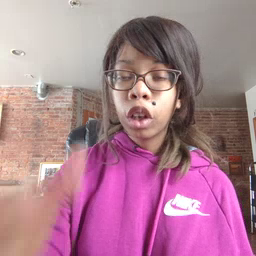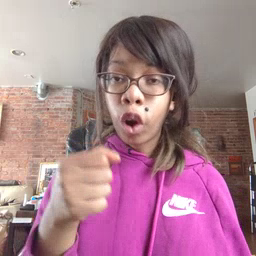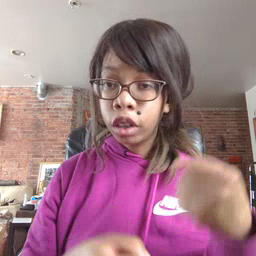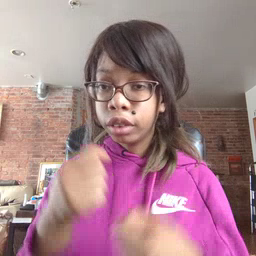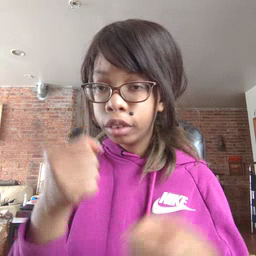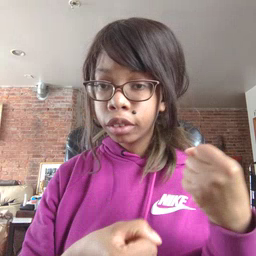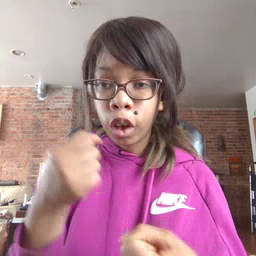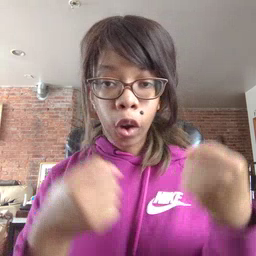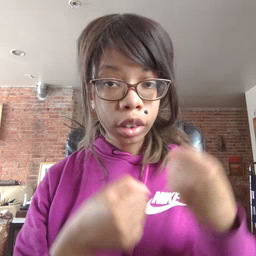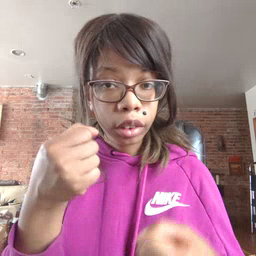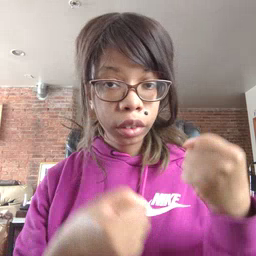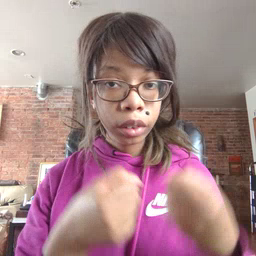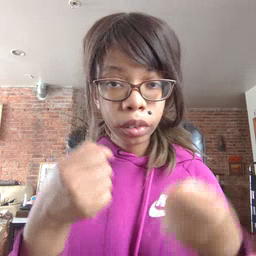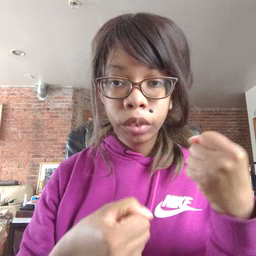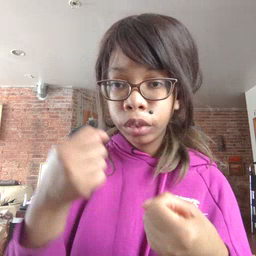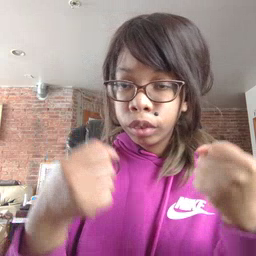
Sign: car